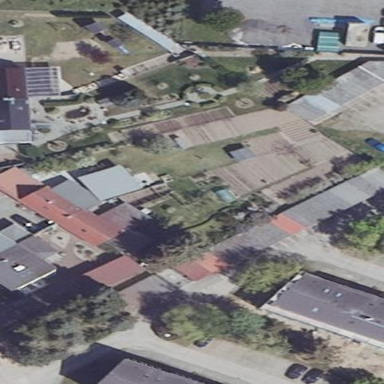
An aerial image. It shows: Group of garages.